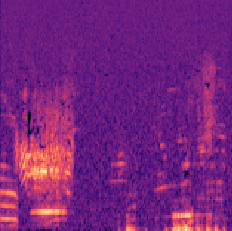
Sound class: Cow